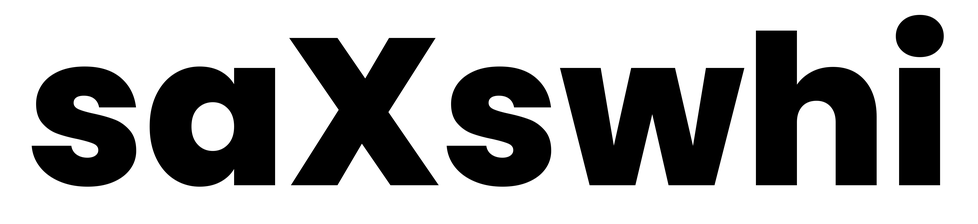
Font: Poppins-ExtraBold